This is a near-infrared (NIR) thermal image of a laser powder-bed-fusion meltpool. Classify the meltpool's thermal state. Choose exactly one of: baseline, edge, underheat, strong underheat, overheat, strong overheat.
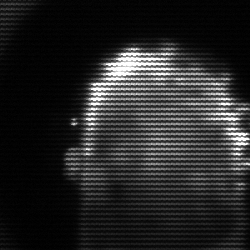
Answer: baseline